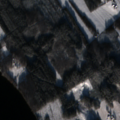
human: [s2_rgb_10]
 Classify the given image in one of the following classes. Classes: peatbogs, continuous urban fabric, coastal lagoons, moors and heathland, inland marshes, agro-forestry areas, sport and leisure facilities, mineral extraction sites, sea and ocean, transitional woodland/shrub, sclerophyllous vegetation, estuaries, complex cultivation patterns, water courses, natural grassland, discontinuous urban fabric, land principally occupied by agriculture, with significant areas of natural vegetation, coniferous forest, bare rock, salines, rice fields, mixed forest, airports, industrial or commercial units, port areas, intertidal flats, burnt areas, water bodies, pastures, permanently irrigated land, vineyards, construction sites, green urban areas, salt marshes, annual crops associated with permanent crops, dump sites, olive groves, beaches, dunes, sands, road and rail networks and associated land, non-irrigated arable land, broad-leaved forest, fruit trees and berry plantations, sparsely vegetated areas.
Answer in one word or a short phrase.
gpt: land principally occupied by agriculture, with significant areas of natural vegetation, coniferous forest, mixed forest, transitional woodland/shrub, water bodies